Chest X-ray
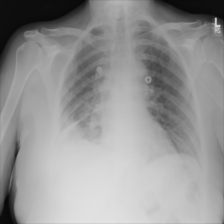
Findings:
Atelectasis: negative
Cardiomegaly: negative
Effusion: positive
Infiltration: negative
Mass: negative
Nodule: positive
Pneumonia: negative
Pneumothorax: negative
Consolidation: negative
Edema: negative
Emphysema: negative
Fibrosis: negative
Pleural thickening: negative
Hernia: negative